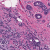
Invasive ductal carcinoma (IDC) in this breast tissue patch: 1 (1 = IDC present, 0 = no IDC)